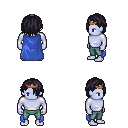
a pixel art fantasy rpg character, male body template, dark elf, purple skin, blue cape, teal pants, raven bangs hairstyle, bronze tiara, four views (front, back, left, right), 2x2 character sprite sheet, small pixel art, hard edges, no anti-aliasing